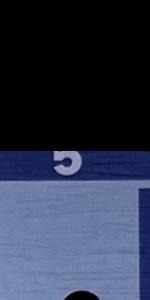
Label: Empty